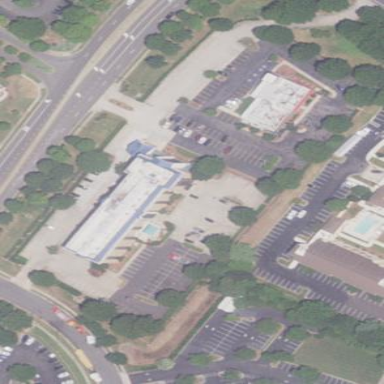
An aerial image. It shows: Hotel building.